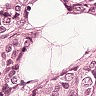
Metastatic tissue present: yes